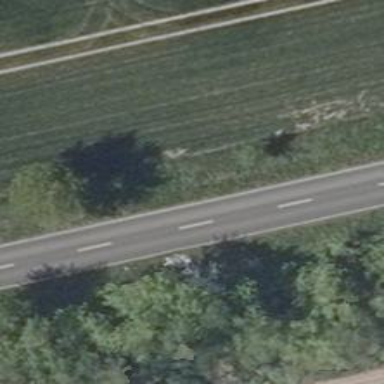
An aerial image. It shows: Secondary road with asphalt surface.